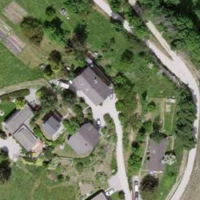
EUNIS habitat code: 55
Species observed at this site:
Populus tremula
Cornus sanguinea
Prunus mahaleb
Acer campestre